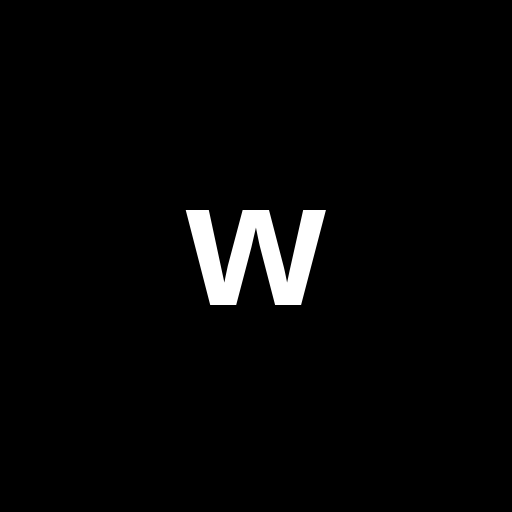
Character: w
Unicode: U+0077 (LATIN SMALL LETTER W)